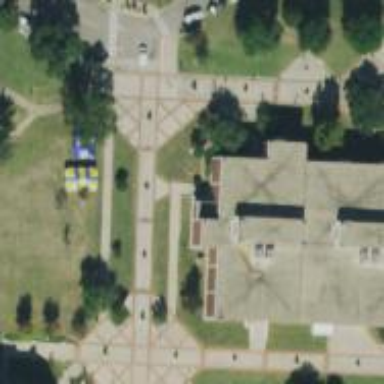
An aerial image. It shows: University building.